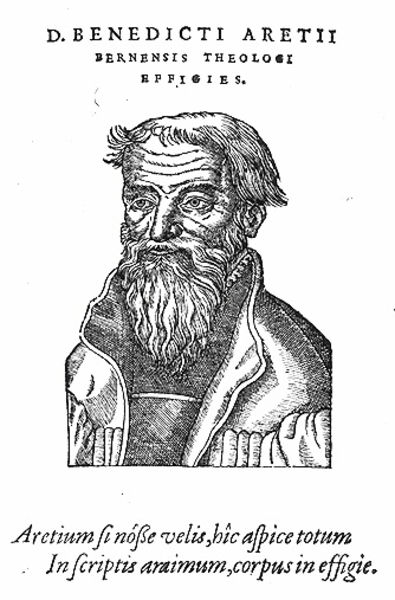
Titel: Bildnis des Benedikt Aretius
Künstler: Johannes Preu
Institution: (Seriendruck)
Schlagwörter: kopf, mann, weiß, frisur, grau, mund, nase, ohr, profil, schwarz, stirn, zeichnung, blick, alt, bart, jacke, augen, falten, kragen, vollbart, bild, bildnis, portrait, porträt, kirche, auge, haare, mantel, brustbild, ohren, renaissance, schultern, holzschnitt, schrift, papier, alter mann, graphik, inschrift, barbe, homme, moustache, yeux, name, offen, alter, greis, buch, religion, druck, radierung, stich, blanc, noir, seite, illustration, schwarzweiß, text, zeitung, stirnfalten, bleistift, krause, buchseite, deckblatt, halbprofil, griechisch, wams, mönch, gelehrter, kupferstich, gravure, cheveux, latein, seriendruck, manuskript, theologe, kirchenmann, noir et blanc, benedikt, barbu, theologie, aretii, aretin, typogrphie, effigies, lateinischj, strinfalten, benedicti, benedicti aretii, areti, théologien, effigie, aretium